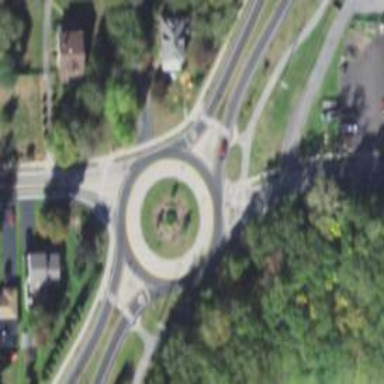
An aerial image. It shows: Roundabout on primary highway with expressway.